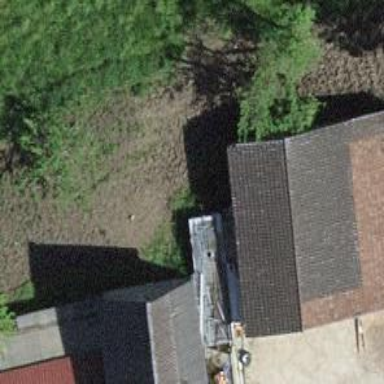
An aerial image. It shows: Shed building.